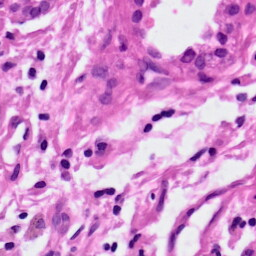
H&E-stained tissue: Lung